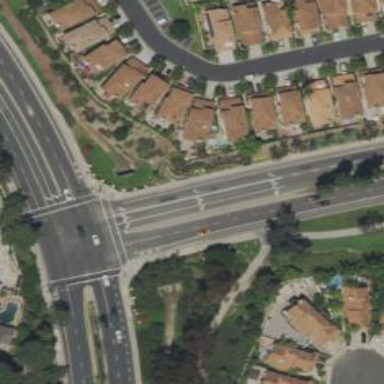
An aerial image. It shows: Tertiary road with asphalt surface and separate sidewalk.